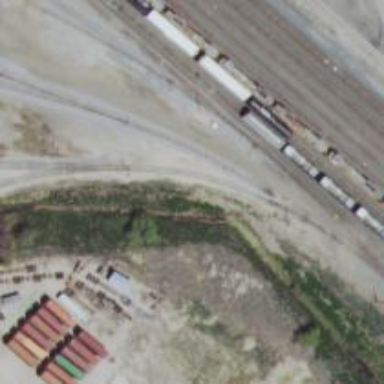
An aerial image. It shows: Railway siding for service.